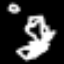
Label: octagon